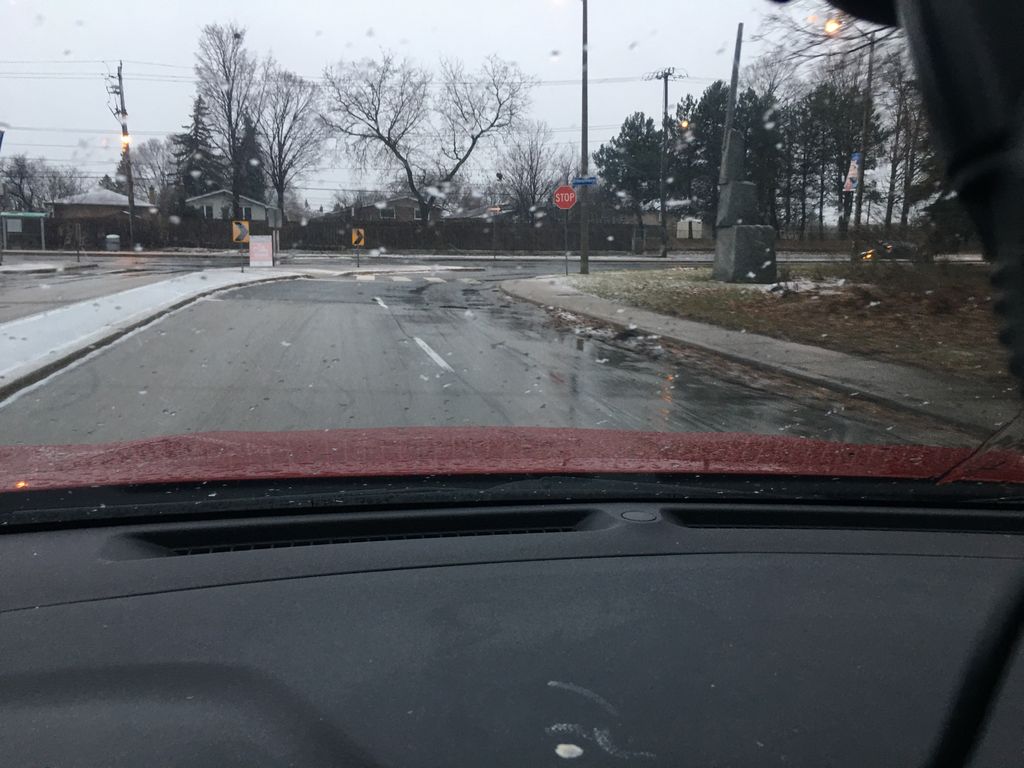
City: toronto